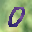
Label: 0